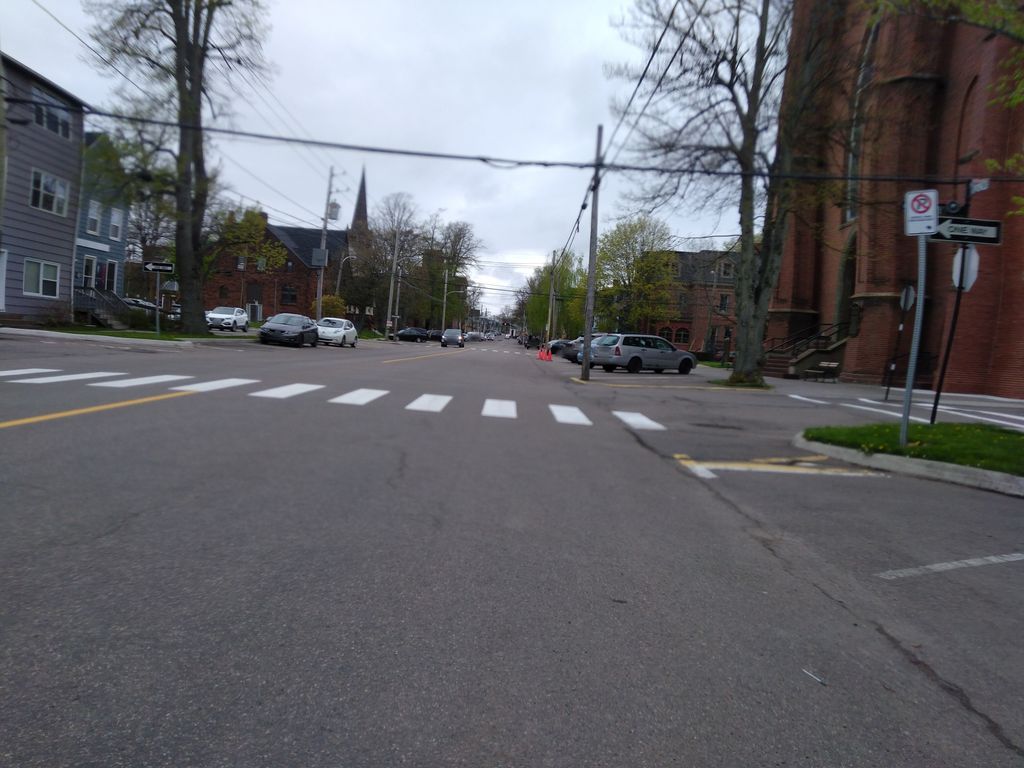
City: charlottetown